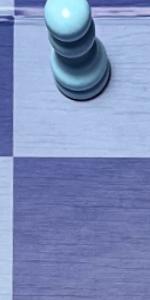
Label: Empty